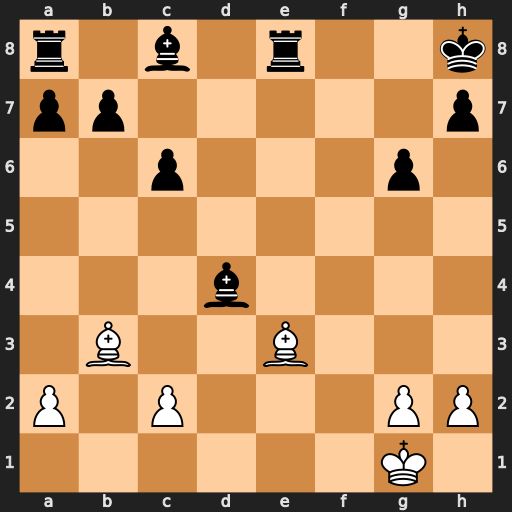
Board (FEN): r1b1r2k/pp5p/2p3p1/8/3b4/1B2B3/P1P3PP/6K1
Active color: w
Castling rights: -
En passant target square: -
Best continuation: Bxd4+ Re5 Bxe5#